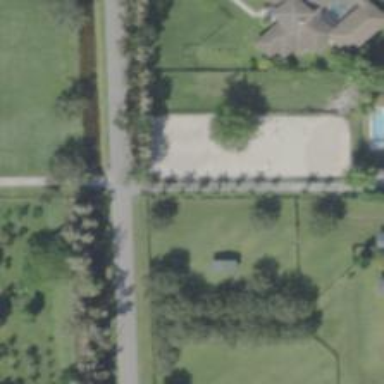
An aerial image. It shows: Driveway leading to service road.